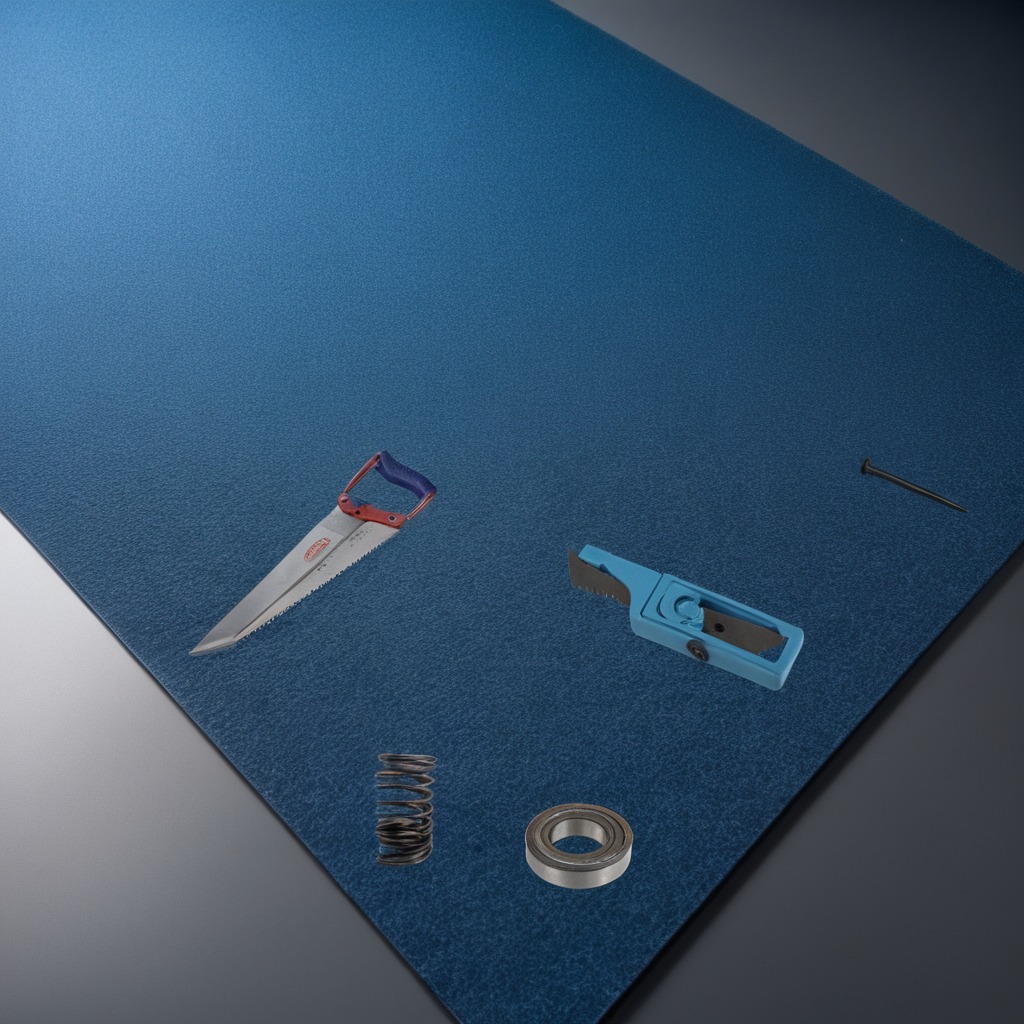
A metal ball bearing, a utility knife, an iron nail, a coiled metal spring, and a handheld metal saw are lying on the clean granite tabletop inside a workshop under bright overhead lighting crisp shadows high clarity worn but beneath the mat.